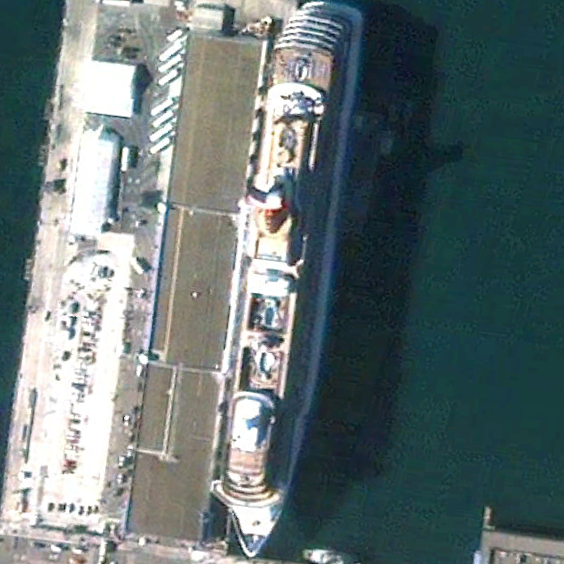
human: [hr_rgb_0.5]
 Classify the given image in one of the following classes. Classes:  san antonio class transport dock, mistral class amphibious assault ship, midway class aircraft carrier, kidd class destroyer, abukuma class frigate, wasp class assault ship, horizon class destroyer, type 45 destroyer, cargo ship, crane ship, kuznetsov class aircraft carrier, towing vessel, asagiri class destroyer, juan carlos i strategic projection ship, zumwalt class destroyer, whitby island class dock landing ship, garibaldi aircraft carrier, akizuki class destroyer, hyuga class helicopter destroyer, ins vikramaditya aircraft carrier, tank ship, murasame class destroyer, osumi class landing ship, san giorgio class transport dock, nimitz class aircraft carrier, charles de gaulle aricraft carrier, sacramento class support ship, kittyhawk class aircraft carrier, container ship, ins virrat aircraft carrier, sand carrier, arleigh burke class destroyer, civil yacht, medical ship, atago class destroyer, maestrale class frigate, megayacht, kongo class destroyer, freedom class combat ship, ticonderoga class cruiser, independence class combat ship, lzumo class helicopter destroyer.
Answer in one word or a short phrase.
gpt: Medical ship